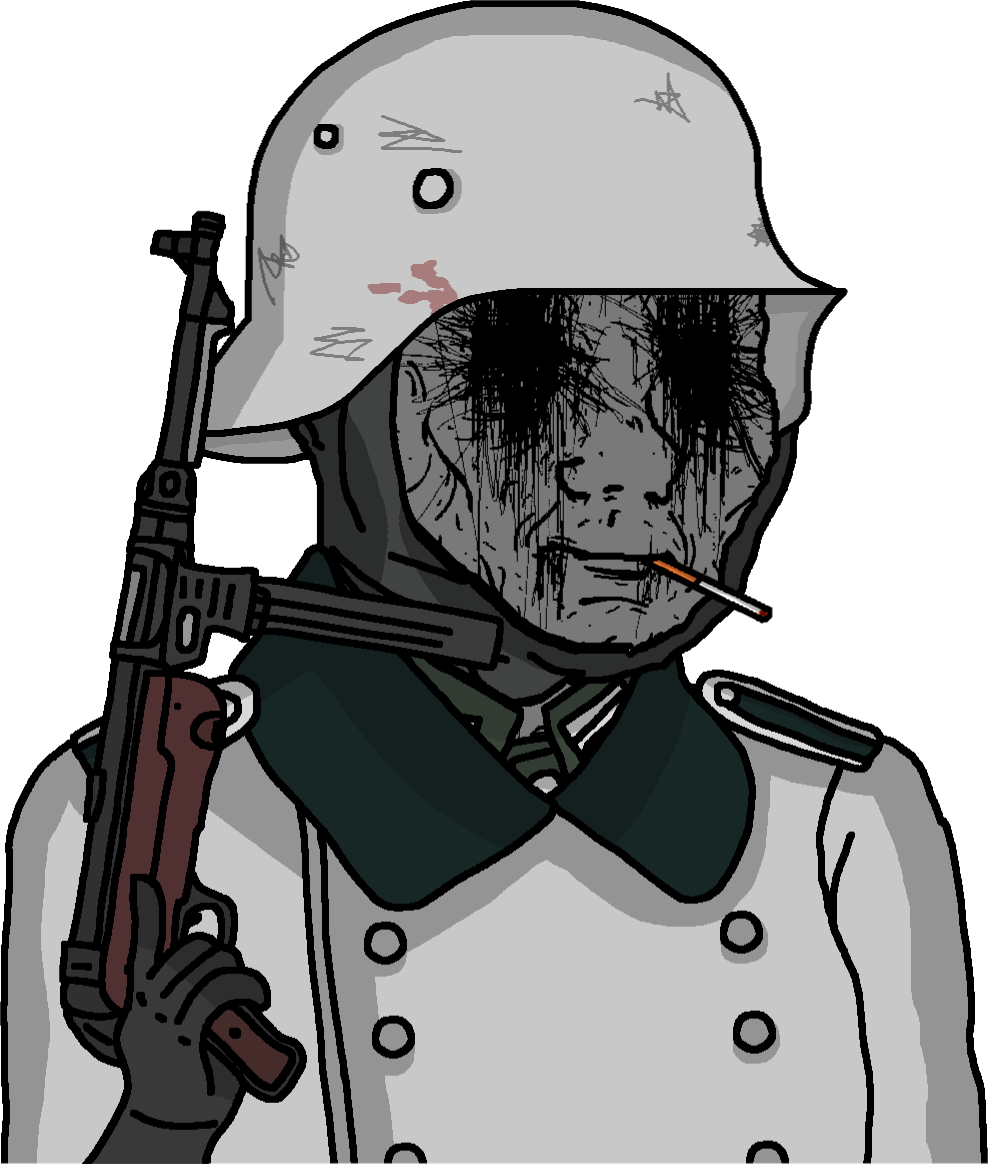
Label: 5_Tired_Wojak